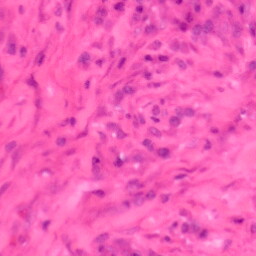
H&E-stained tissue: Colon